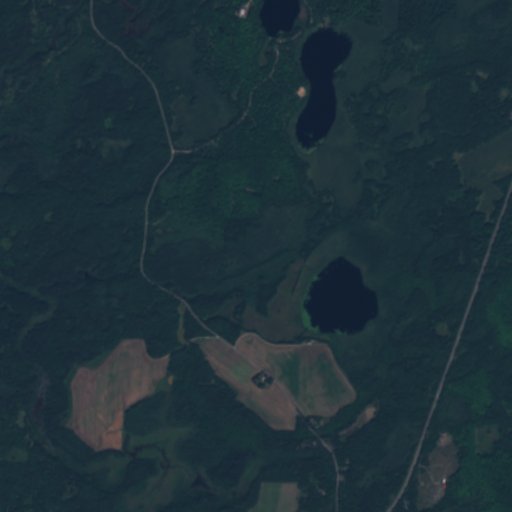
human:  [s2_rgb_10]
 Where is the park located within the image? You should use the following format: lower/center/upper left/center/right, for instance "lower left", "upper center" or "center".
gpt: There is no park in the image.